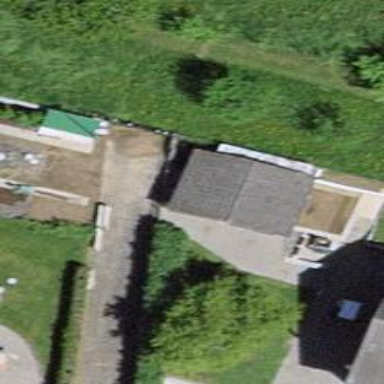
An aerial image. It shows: Path with grass paver surface.